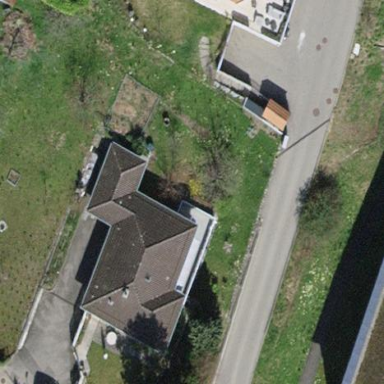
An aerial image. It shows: Detached building with hipped roof shape.